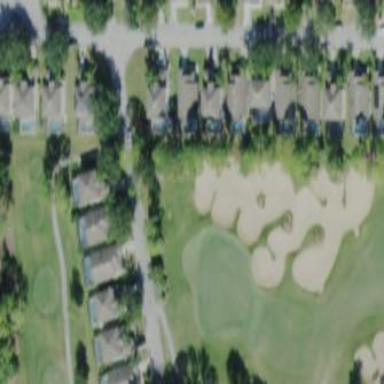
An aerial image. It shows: Area of rough grass used for golf.